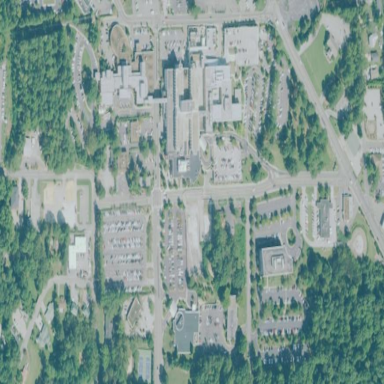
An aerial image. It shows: Healthcare facility identified as hospital.